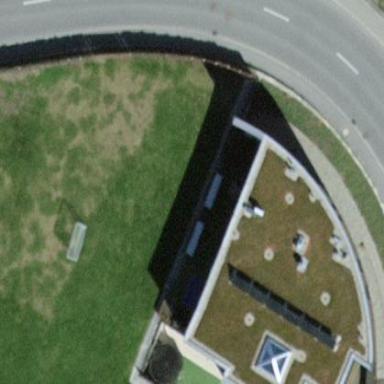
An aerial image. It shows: Building.